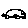
Label: car